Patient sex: M
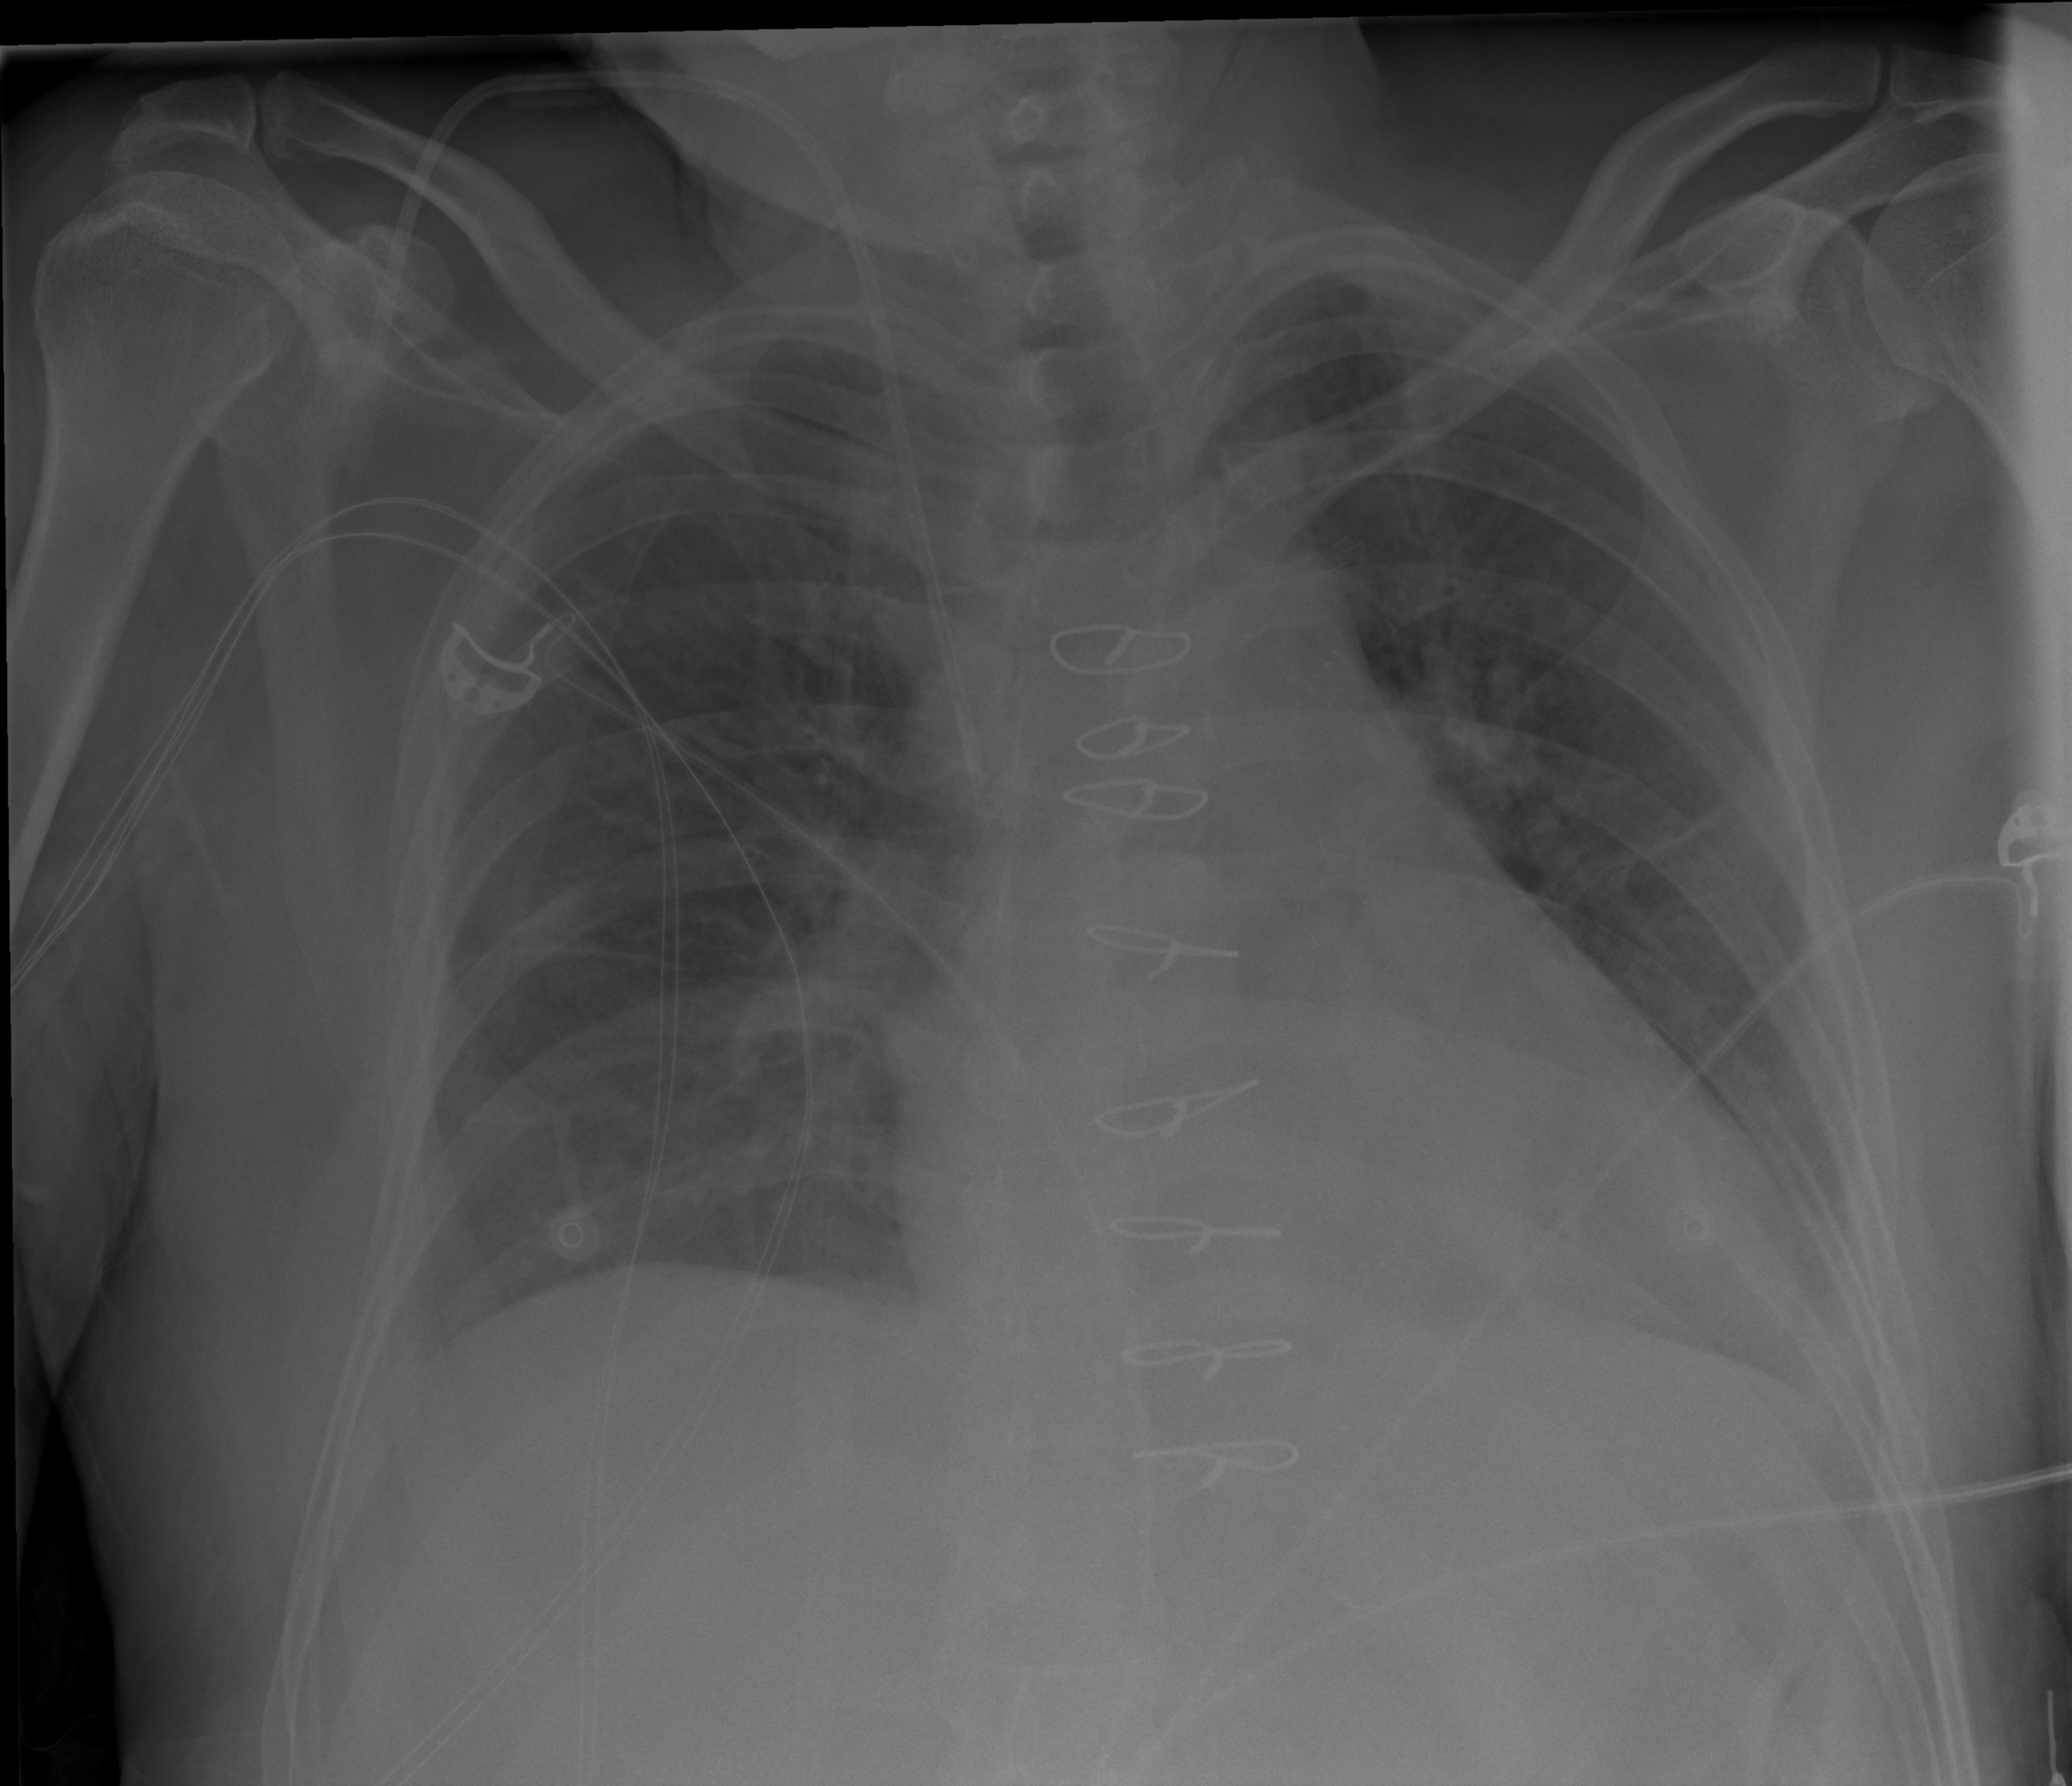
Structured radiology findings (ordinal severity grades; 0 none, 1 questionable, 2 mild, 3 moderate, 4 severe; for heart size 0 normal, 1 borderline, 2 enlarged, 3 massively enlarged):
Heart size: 2
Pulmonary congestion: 2
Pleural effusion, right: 2
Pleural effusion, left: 2
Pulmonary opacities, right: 1
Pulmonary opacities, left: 1
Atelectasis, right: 2
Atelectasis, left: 2